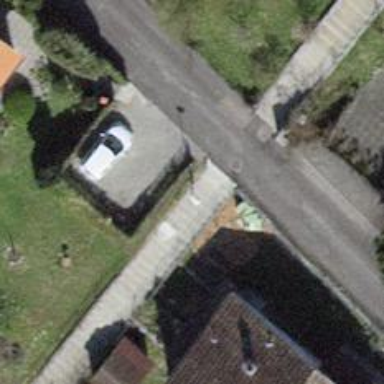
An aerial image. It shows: Set of steps on the road.